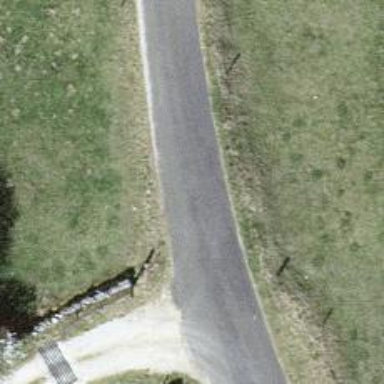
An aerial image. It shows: Unclassified paved road.